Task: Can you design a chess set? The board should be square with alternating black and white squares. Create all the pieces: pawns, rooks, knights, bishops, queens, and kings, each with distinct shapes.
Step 209:
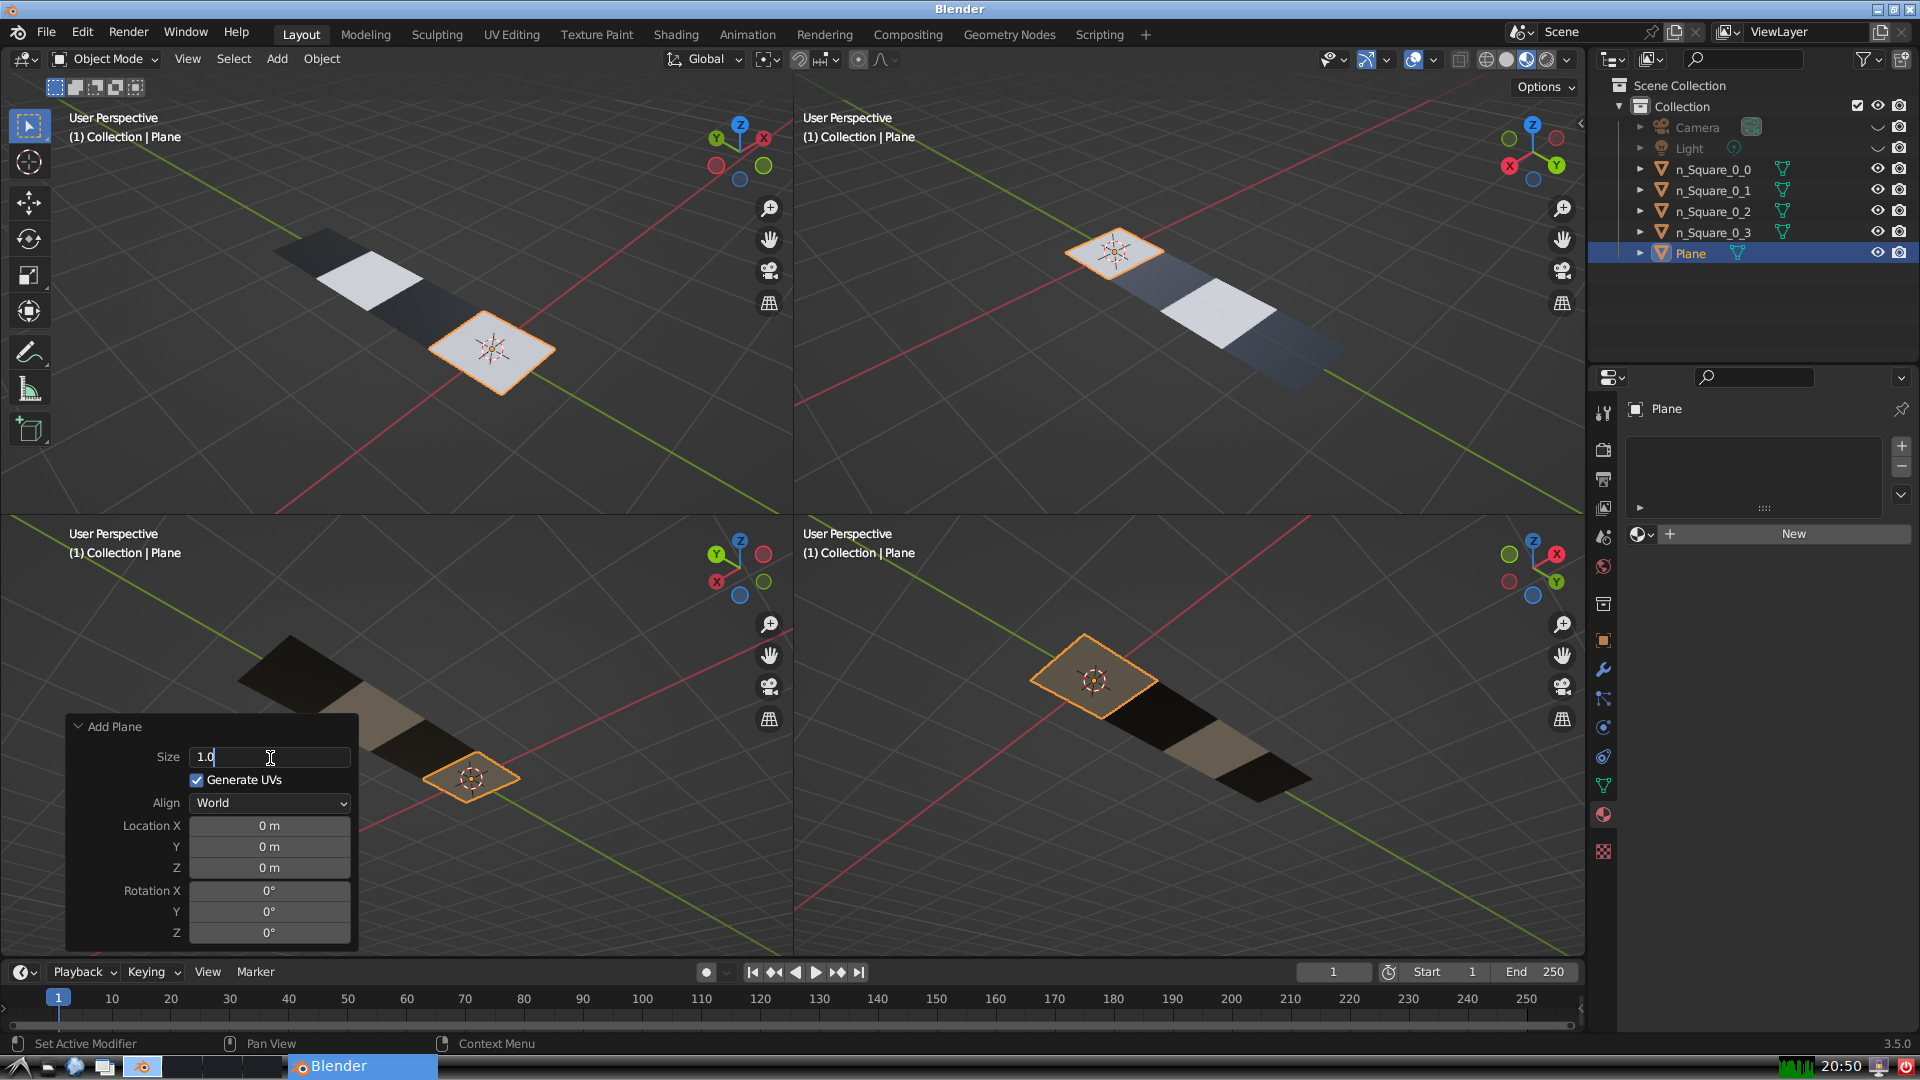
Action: {"key_press": ['Return']}